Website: lowes
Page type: delivery-shipping
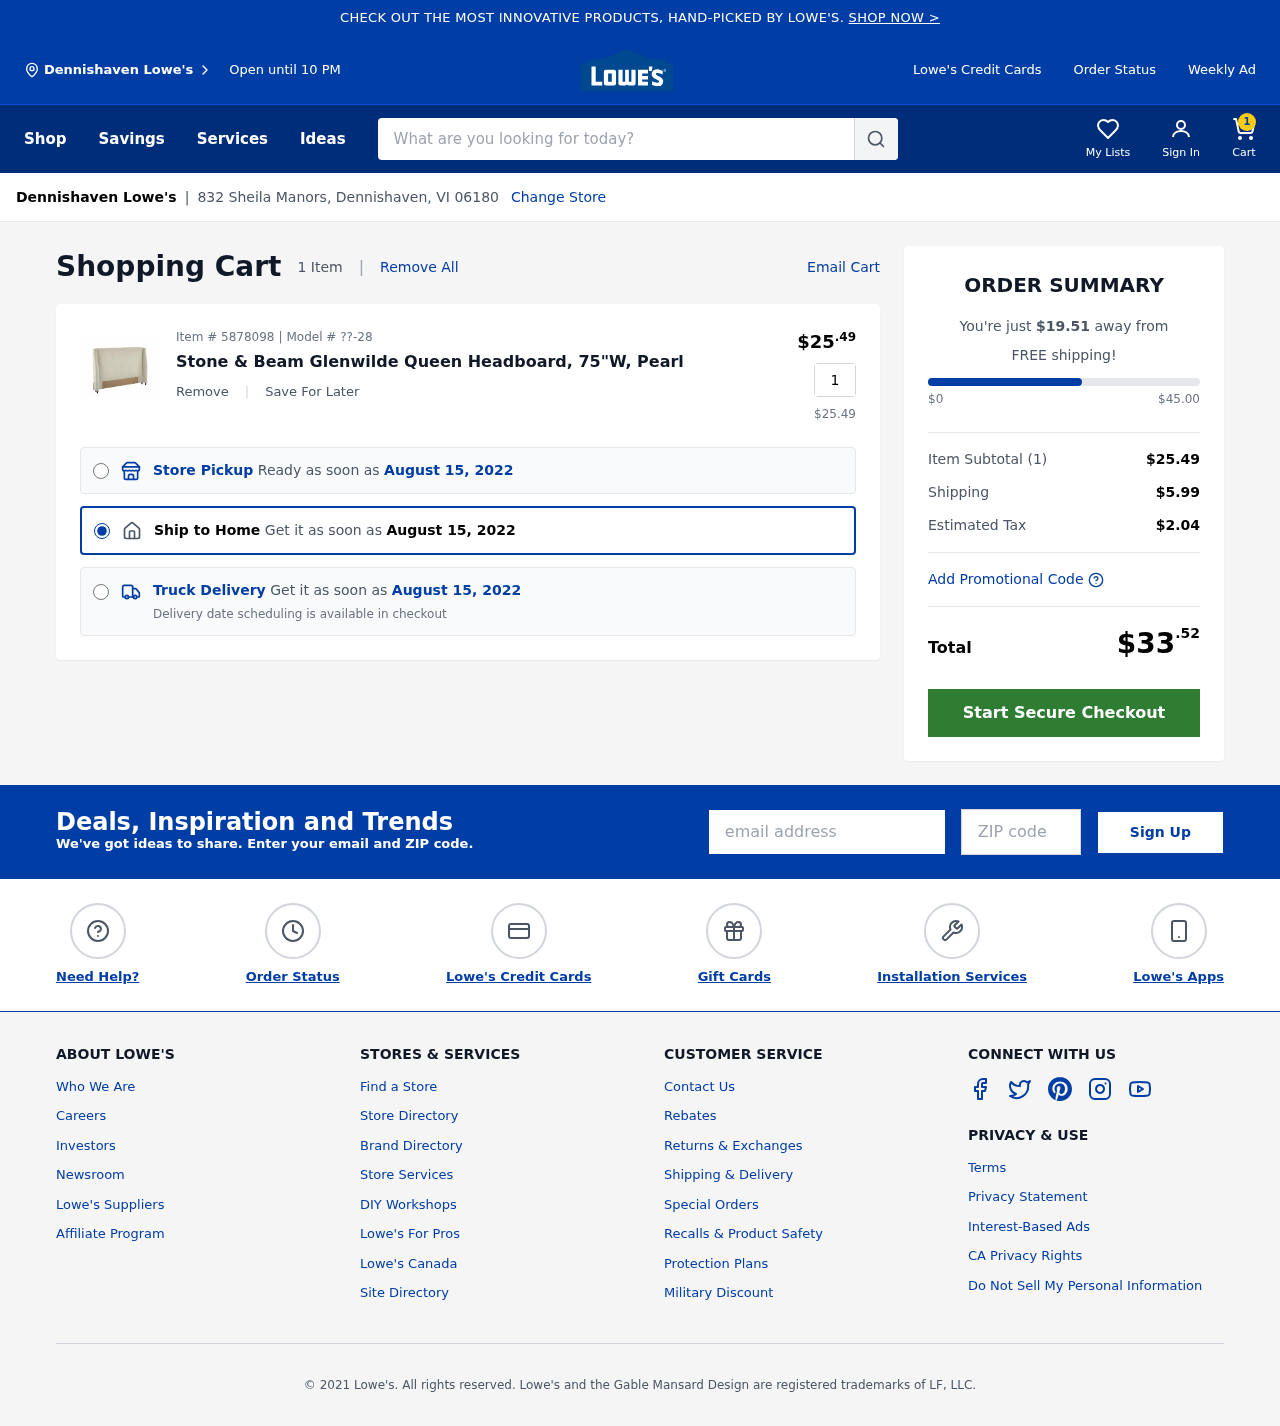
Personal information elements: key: PII_CITY
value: Dennishaven
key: PII_EMAIL
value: wesley_chambers@yahoo.com
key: PII_POSTCODE
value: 06180
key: PII_STREET
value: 832 Sheila Manors
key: PII_CITY2
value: Dennishaven
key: PII_CITY_STATE_ZIP
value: Dennishaven, VI 06180
Product elements: key: PRODUCT1_NAME
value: Stone & Beam Glenwilde Queen Headboard, 75"W, Pearl
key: PRODUCT1_PRICE
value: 25.49
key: PRODUCT1_QUANTITY
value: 1
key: PRODUCT1_MODEL
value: ??-28
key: PRODUCT1_PRICE2
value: $25.49
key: PRODUCT1_ITEM_NUMBER
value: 5878098
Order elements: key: ORDER_NUM_ITEMS
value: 1
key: ORDER_DELIVERY_DATE
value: August 15, 2022
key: ORDER_DELIVERY_DATE2
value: August 15, 2022
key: ORDER_DELIVERY_DATE3
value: August 15, 2022
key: AMOUNT_TO_FREE_SHIPPING
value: $19.51
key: ORDER_SUBTOTAL
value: $25.49
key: ORDER_SHIPPING_COST
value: $5.99
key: ORDER_TAX
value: $2.04
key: ORDER_TOTAL
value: $33.52
Search elements: key: HEADER_SEARCH
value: What are you looking for today?